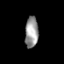
Tissue: prostate
Cell type: T cells
Senescence score: 0.34
Nuclear area (px): 403
Mean DAPI intensity: 151.814